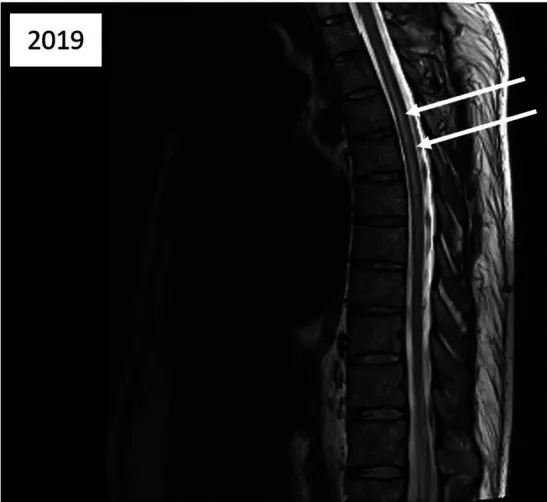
Magnetic resonance imaging of the thoracic spinal cord; sagittal T2-weighted images acquired 5 days after the second diving incident reveal abnormalities in spinal cord signal intensity (indicated by arrows).
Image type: radiology (mri)